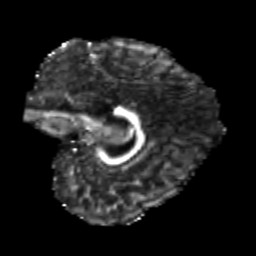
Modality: FA
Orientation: sagittal
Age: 19
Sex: female
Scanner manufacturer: siemens
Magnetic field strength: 3 T
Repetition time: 3.5 s
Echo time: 0.113 s